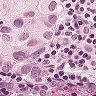
Metastatic tissue present: yes